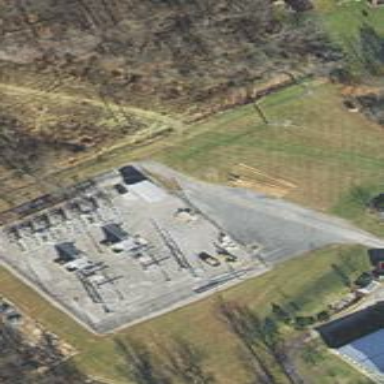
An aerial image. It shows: Chain link fence surrounds power substation.